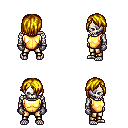
a pixel art fantasy rpg character, male body template, skeleton, gold chest armor, gold greaves, blonde bangs hairstyle, metal gloves, four views (front, back, left, right), 2x2 character sprite sheet, small pixel art, hard edges, no anti-aliasing